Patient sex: F
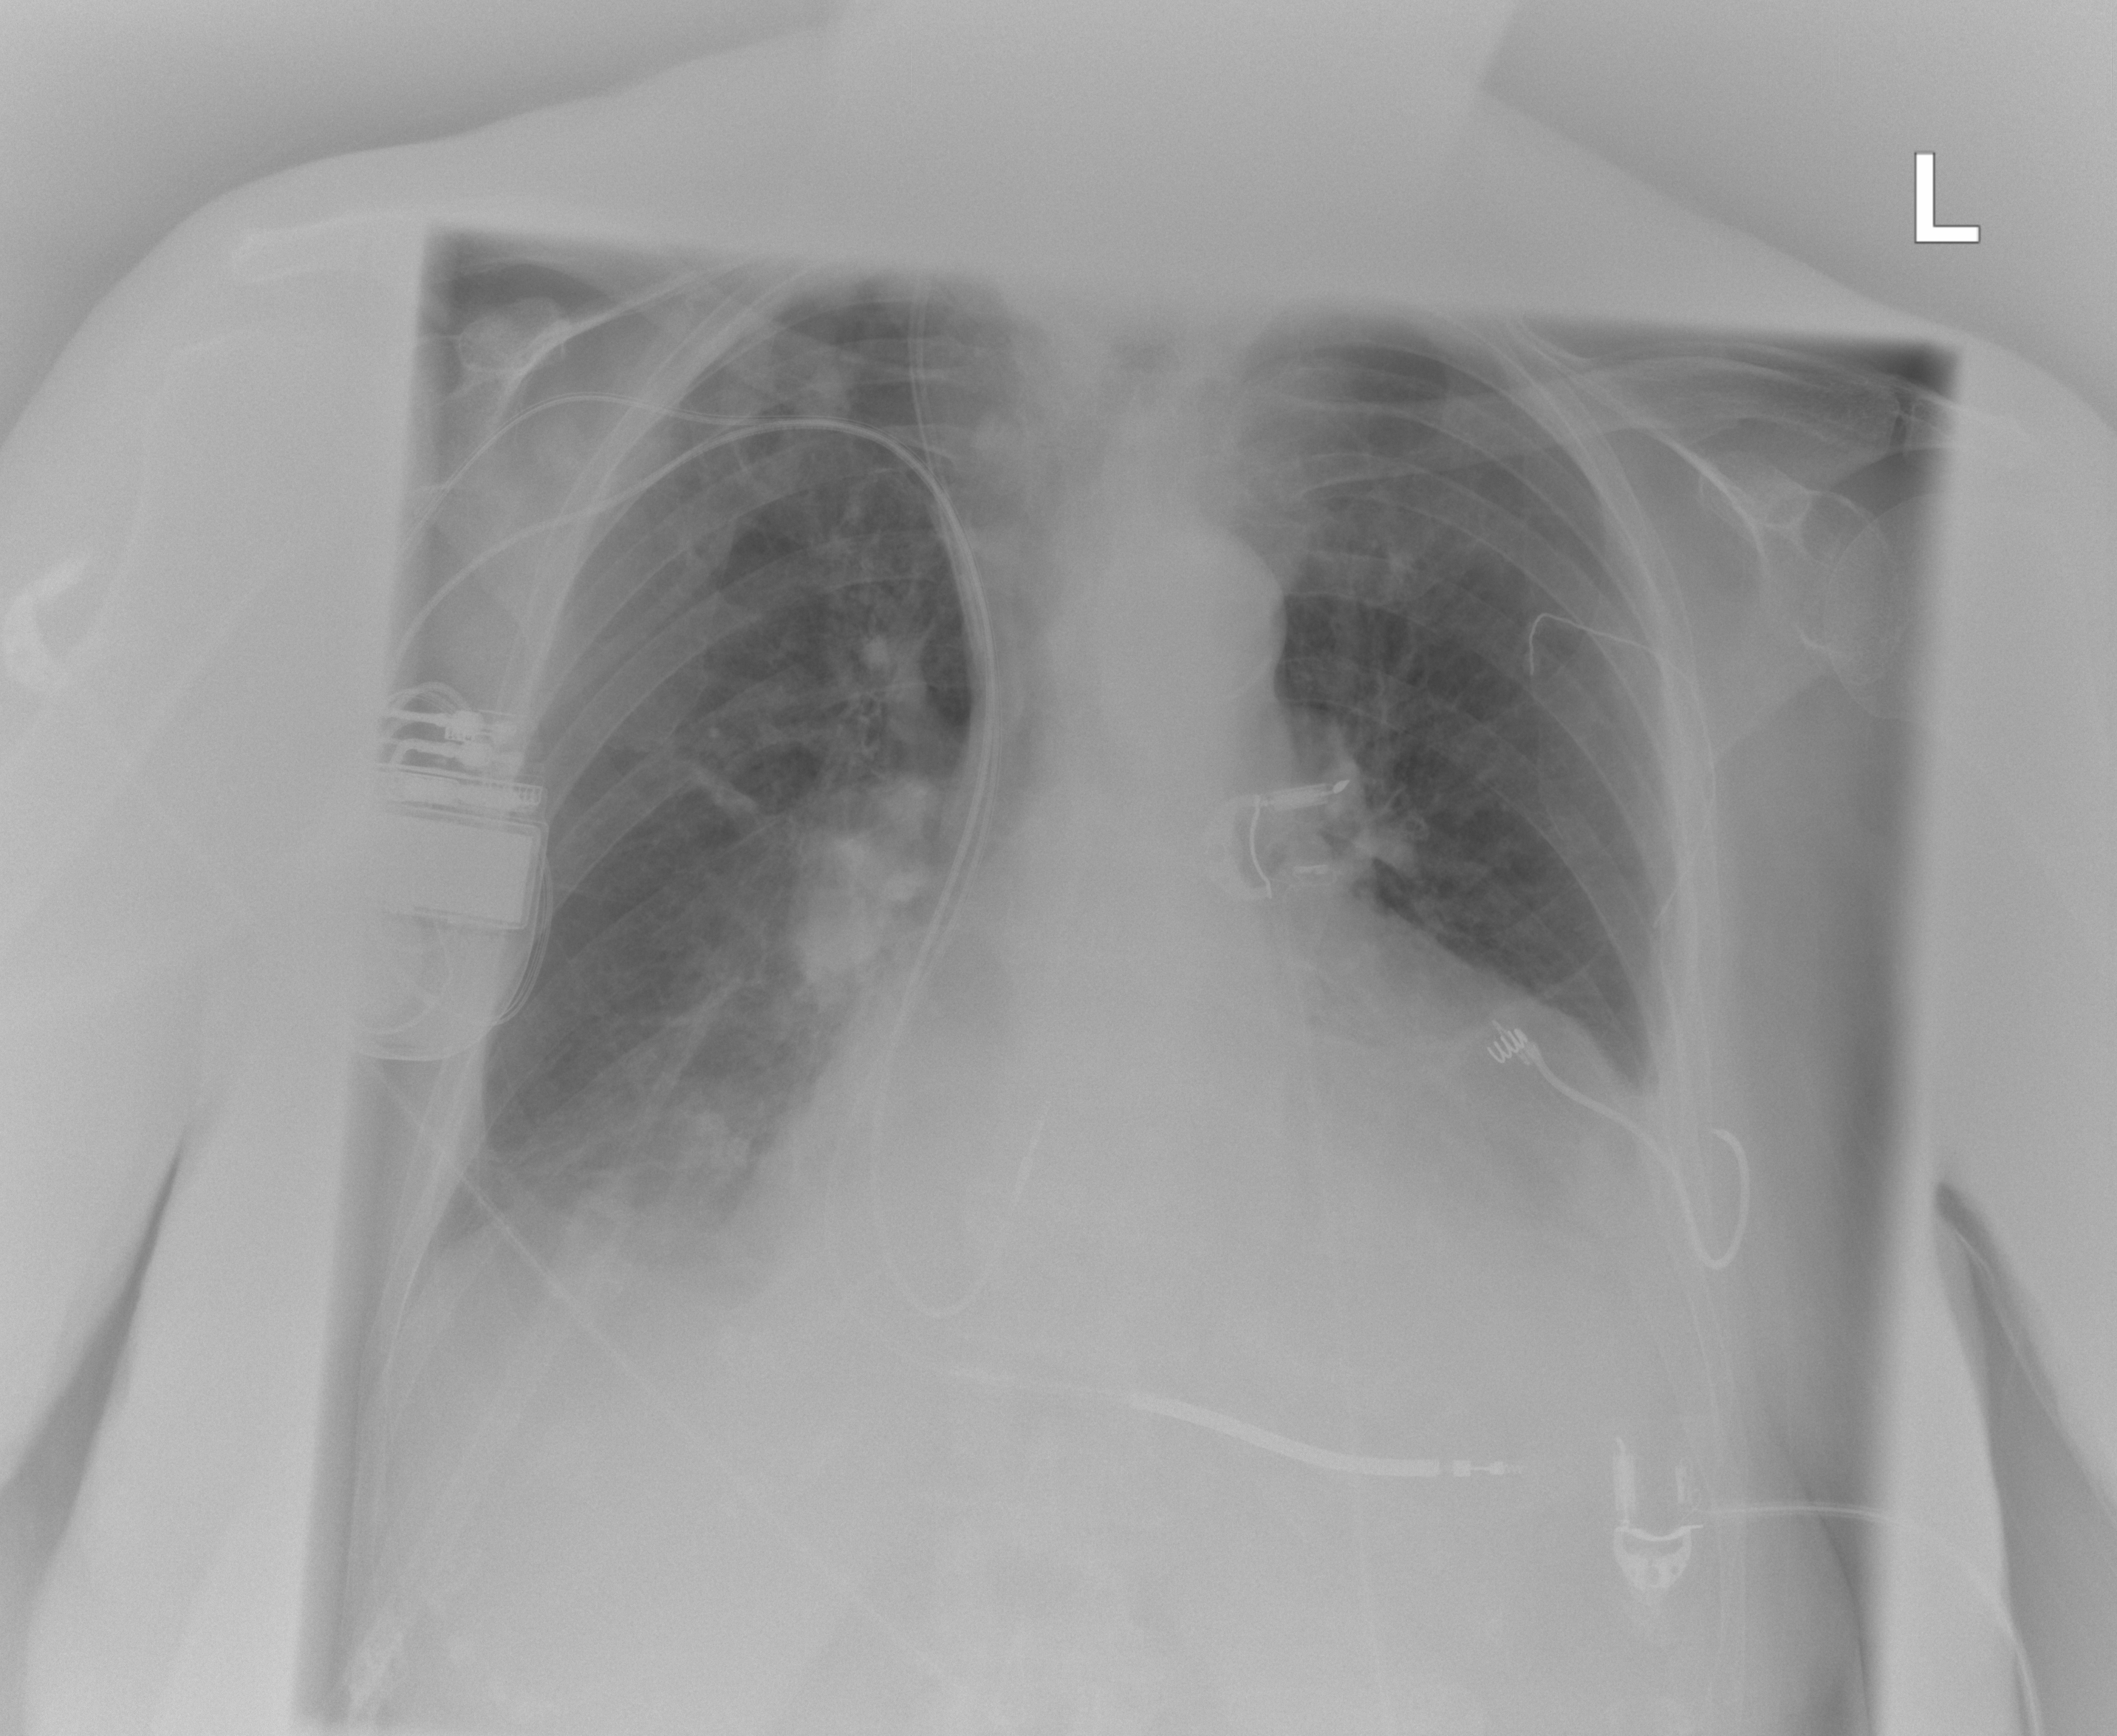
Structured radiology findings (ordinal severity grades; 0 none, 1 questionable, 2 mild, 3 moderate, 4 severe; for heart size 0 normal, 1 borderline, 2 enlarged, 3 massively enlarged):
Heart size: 3
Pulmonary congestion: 0
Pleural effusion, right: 2
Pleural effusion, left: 2
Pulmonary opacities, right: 0
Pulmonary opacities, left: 0
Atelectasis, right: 0
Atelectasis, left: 2